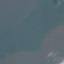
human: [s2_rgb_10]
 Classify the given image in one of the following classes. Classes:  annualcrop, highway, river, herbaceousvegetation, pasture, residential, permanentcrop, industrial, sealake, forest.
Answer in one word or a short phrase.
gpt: SeaLake